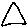
Label: triangle